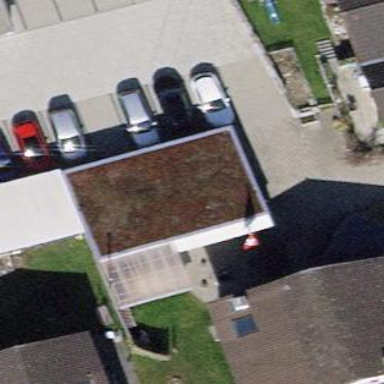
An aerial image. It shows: Garage.